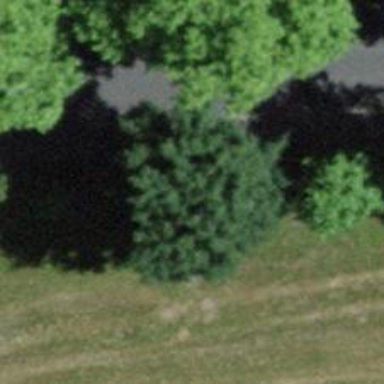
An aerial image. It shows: Avenue lined with trees.